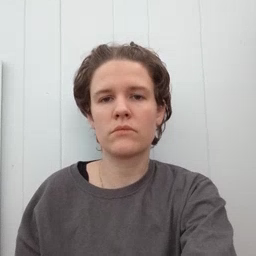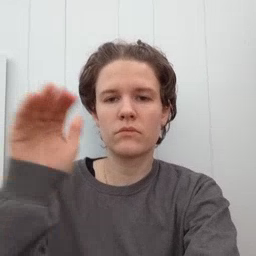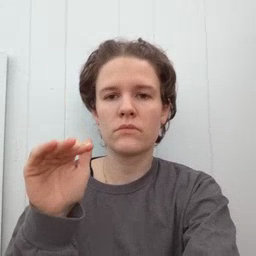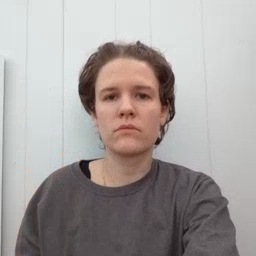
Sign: child